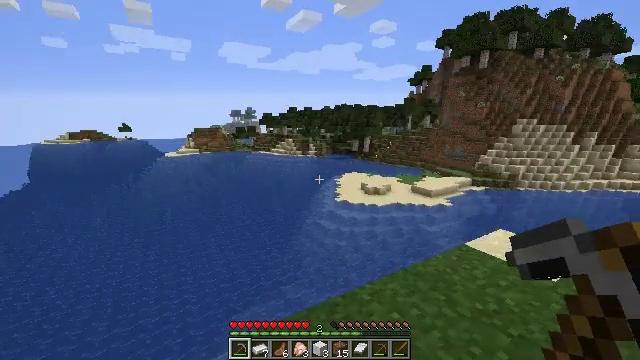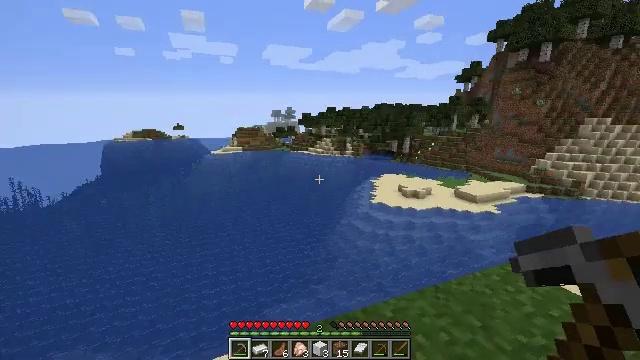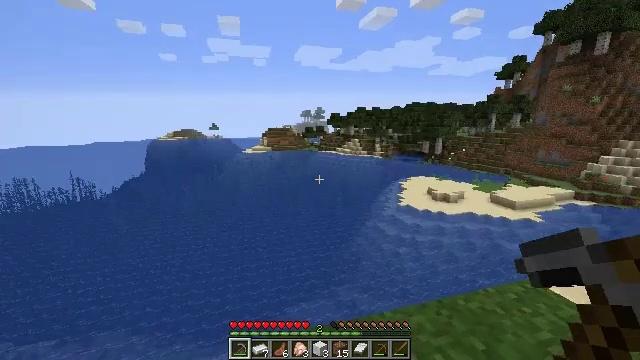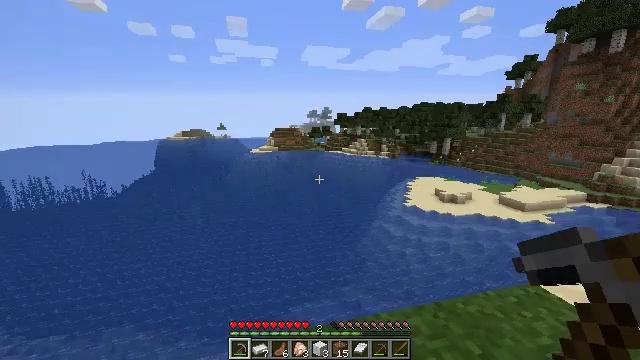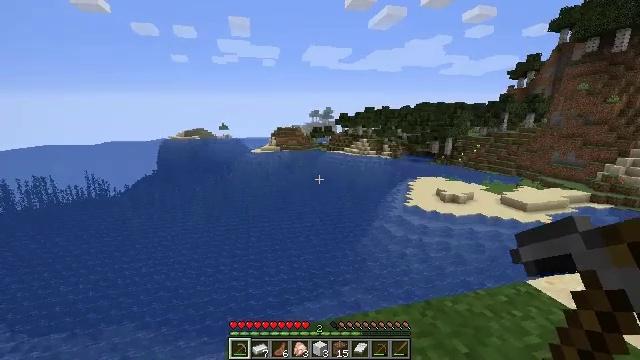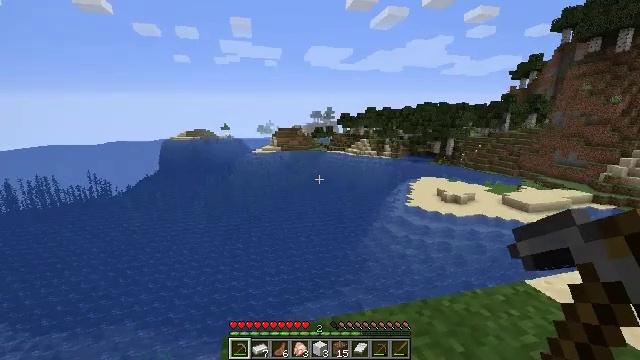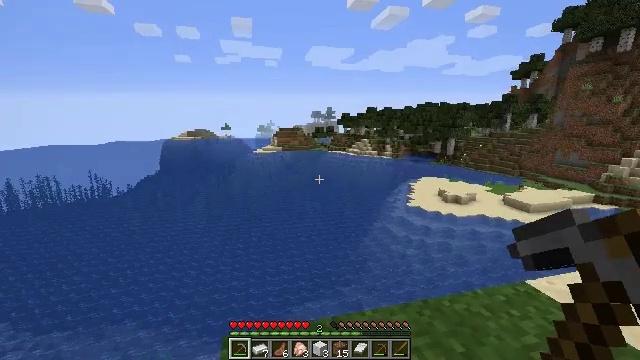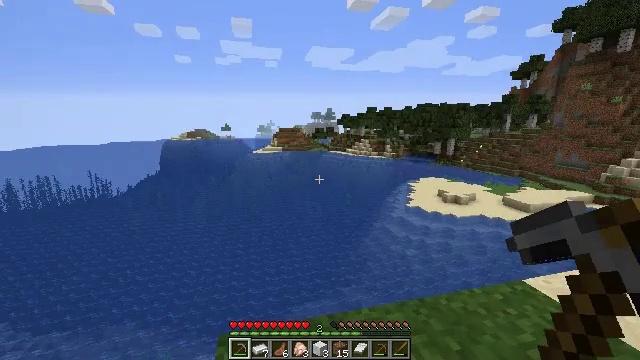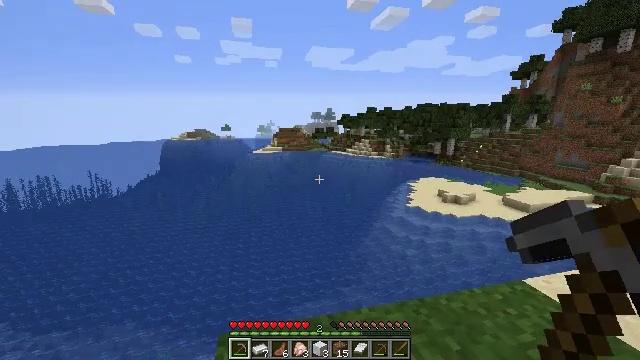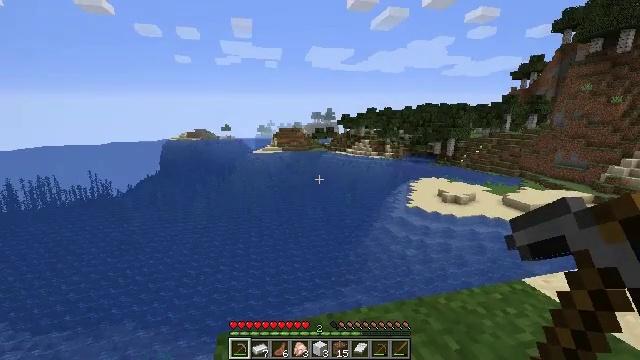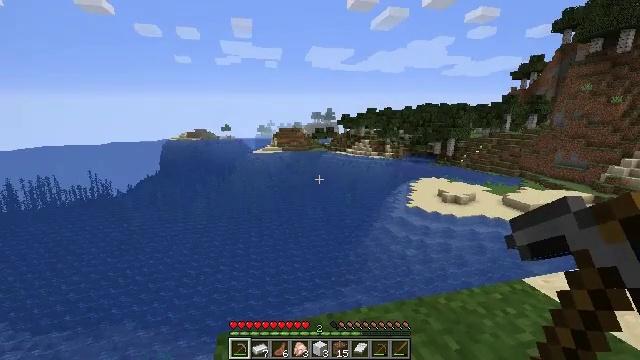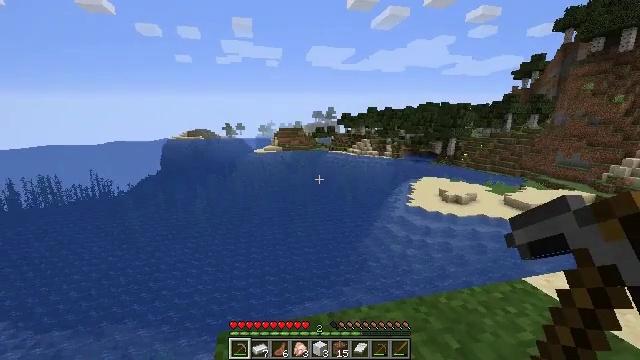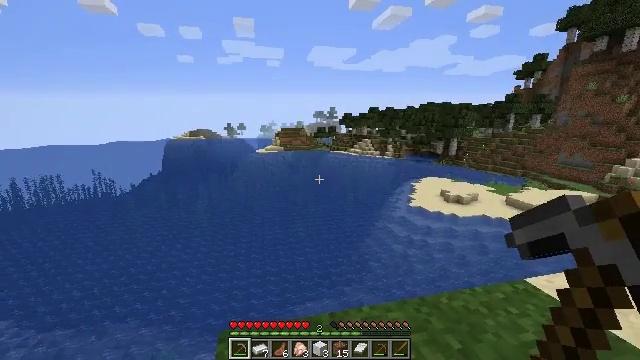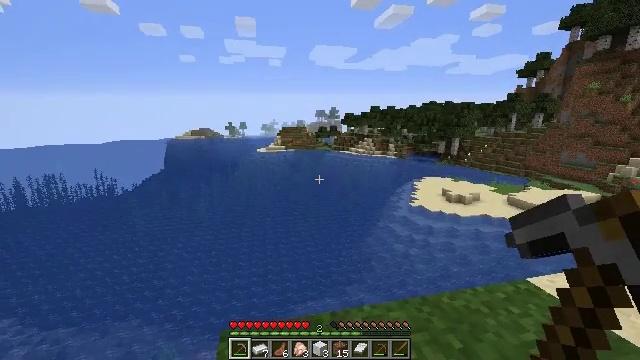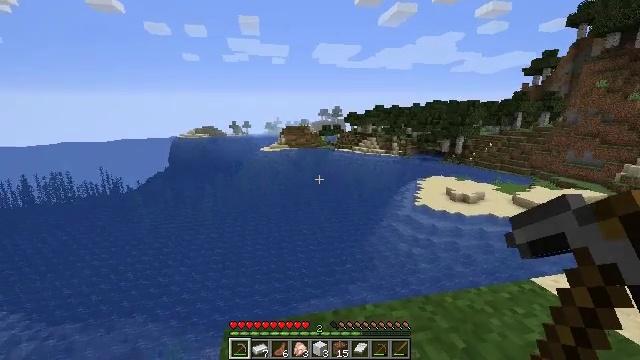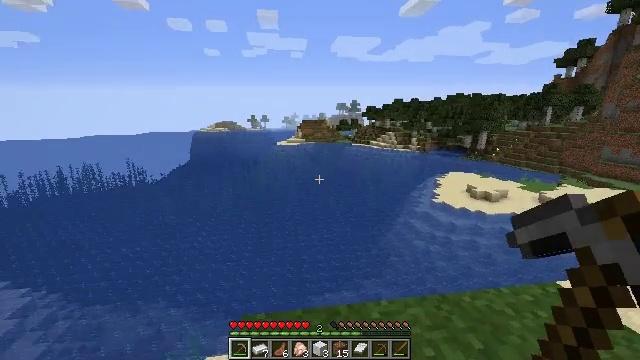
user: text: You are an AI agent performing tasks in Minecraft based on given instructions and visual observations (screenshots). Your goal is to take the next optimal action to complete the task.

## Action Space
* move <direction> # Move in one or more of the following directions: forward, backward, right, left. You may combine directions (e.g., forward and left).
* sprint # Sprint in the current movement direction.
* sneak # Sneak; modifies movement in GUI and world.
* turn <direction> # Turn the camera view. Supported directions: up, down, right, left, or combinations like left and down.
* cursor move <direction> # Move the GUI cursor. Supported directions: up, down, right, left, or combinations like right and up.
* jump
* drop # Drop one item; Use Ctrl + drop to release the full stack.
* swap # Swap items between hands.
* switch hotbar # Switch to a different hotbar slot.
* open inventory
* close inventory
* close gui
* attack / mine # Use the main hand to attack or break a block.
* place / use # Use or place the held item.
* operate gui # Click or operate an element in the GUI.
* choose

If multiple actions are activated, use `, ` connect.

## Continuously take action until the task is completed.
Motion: motion action
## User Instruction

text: Mine the chest to collect it.
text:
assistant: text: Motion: move right, turn left
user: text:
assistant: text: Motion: move right, turn left
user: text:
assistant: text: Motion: turn left
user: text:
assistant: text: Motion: no_op
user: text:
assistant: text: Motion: no_op
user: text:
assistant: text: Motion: no_op
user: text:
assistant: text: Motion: no_op
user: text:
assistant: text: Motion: no_op
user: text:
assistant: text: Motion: no_op
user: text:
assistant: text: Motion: no_op
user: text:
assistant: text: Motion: no_op
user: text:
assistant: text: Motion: no_op
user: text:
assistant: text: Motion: no_op
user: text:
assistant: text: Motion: no_op
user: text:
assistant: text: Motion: turn left and down
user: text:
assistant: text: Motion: turn left and down
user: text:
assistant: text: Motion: turn left and down
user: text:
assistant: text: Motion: turn left
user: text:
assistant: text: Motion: turn left
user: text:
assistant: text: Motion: no_op
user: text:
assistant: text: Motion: no_op
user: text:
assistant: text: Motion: no_op
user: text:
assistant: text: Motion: no_op
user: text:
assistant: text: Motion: no_op
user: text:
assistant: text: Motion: no_op
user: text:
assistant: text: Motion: no_op
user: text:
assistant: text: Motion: turn right and down
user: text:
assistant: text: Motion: turn right and down
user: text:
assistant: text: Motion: turn right
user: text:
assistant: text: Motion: turn right